Field crop: maize
Growth stage: 2
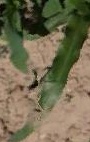
Species: maize